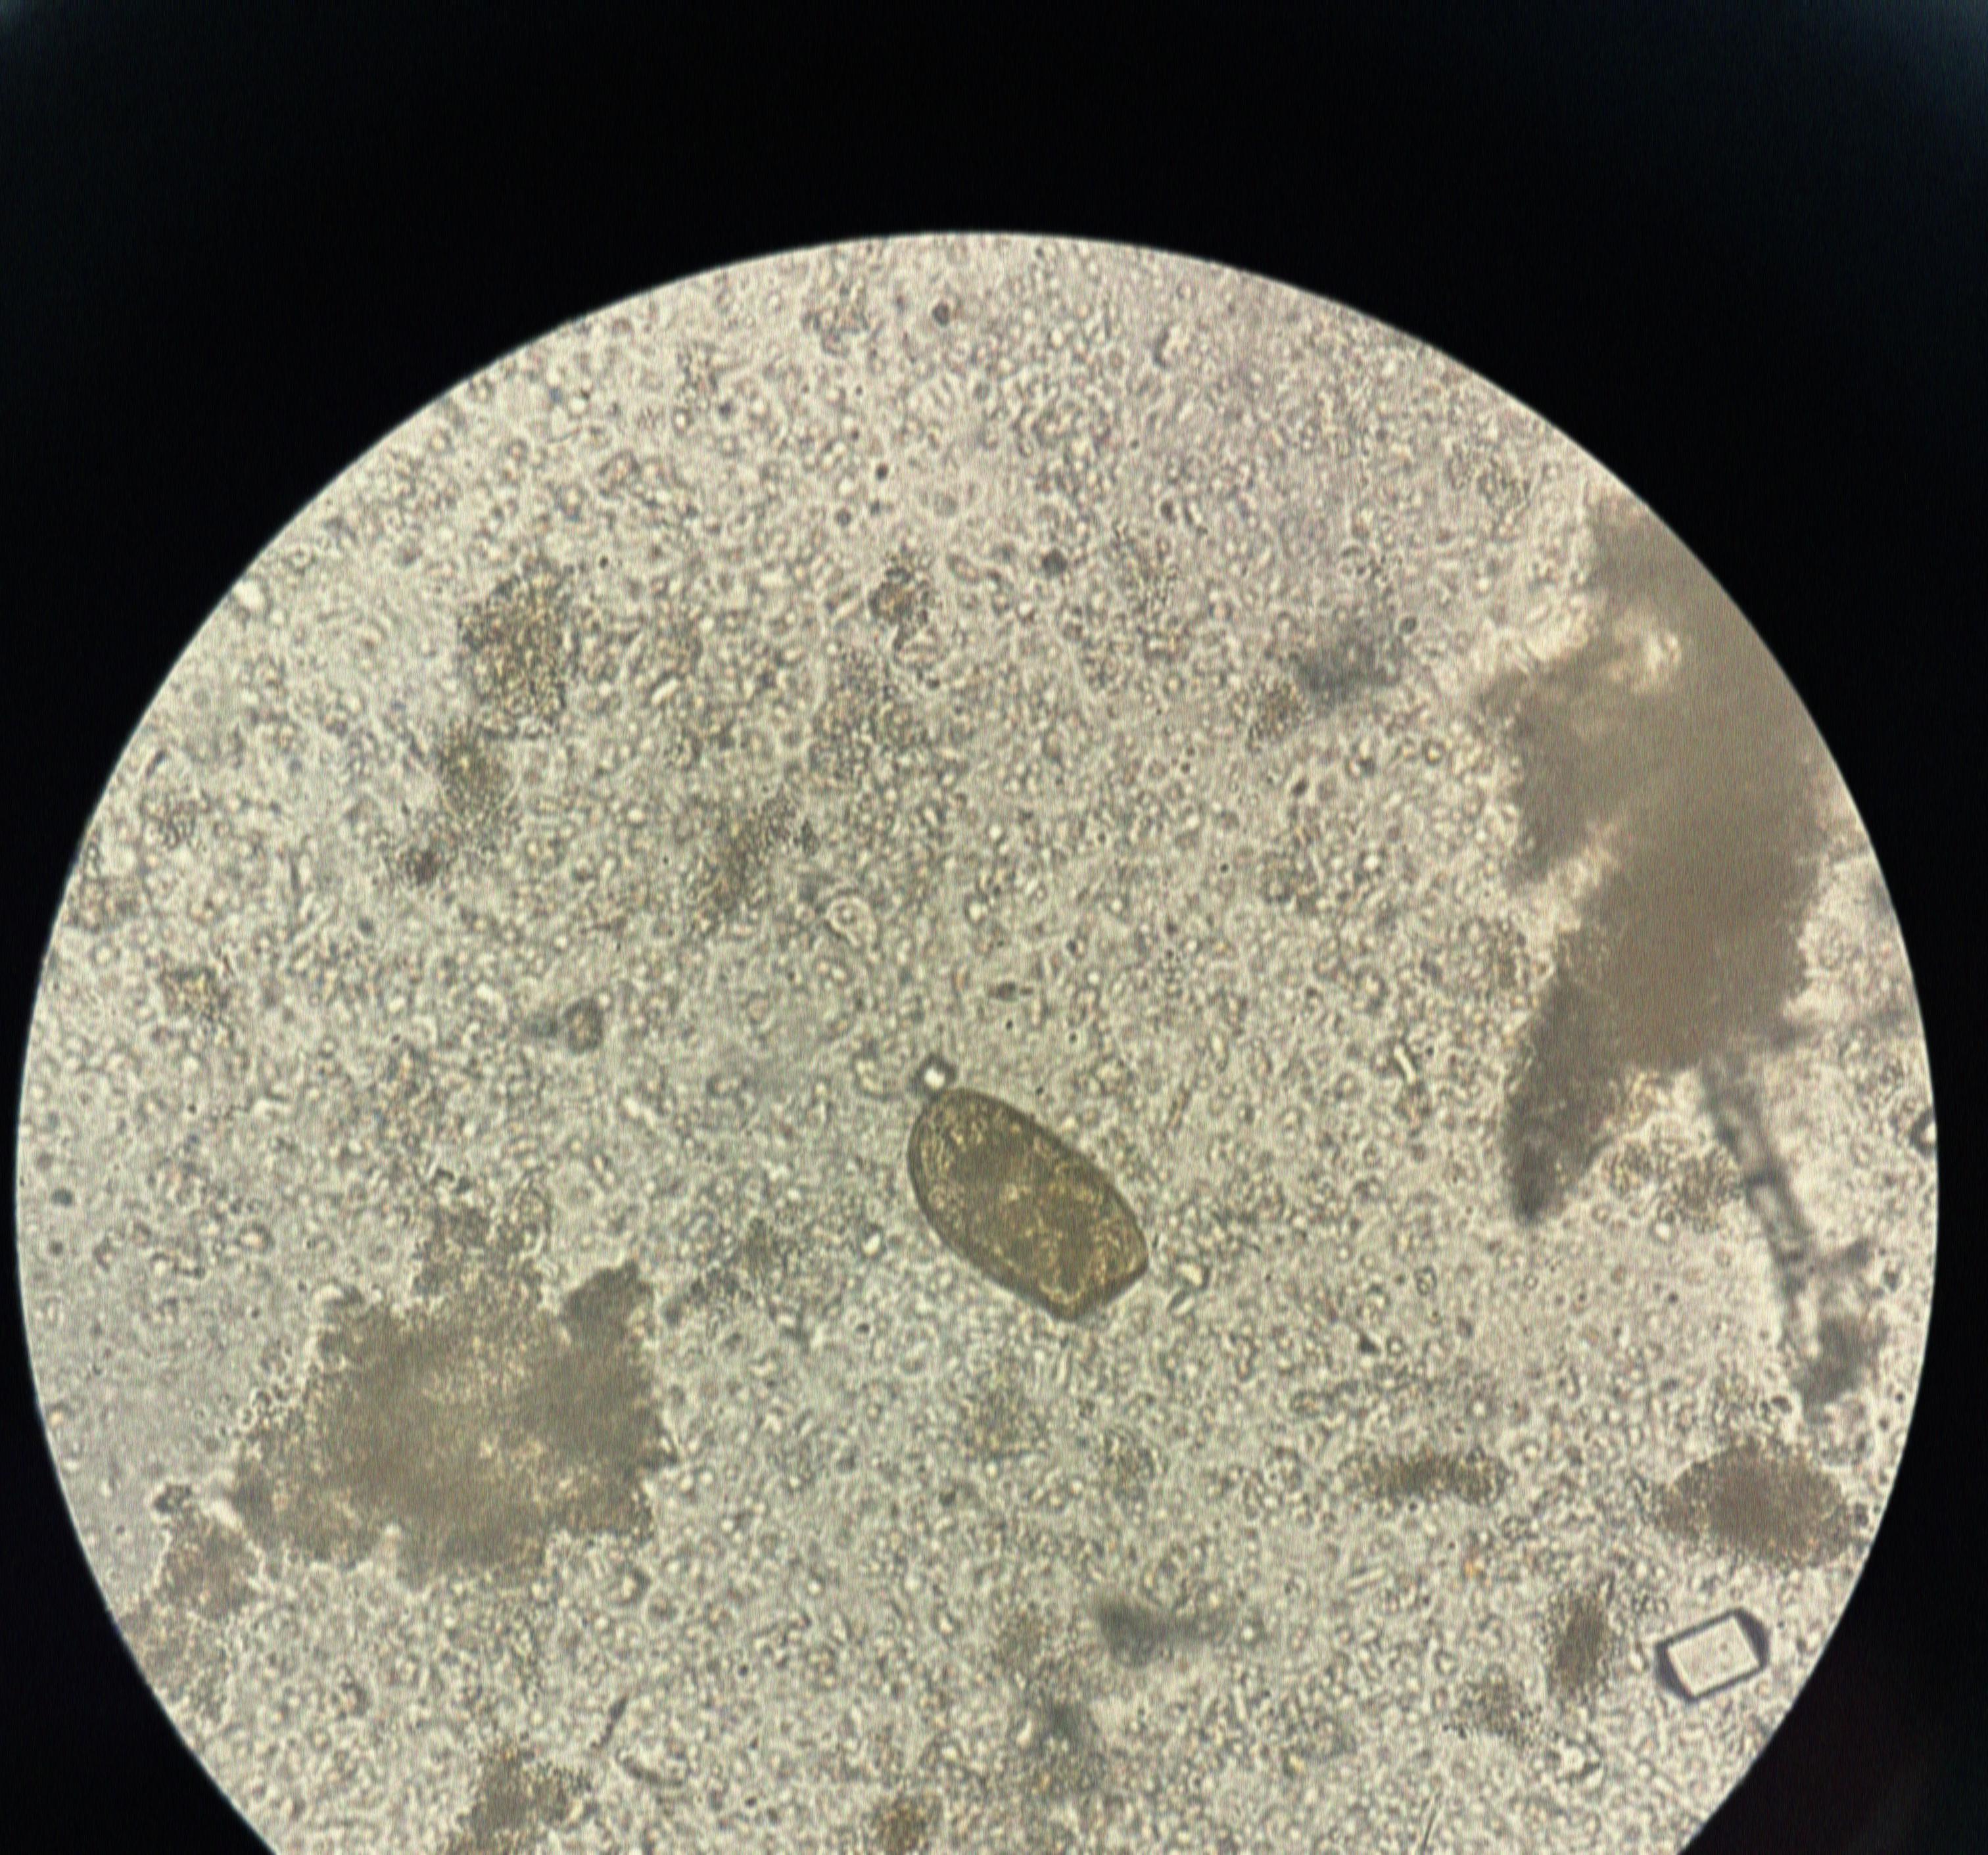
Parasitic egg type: Paragonimus spp